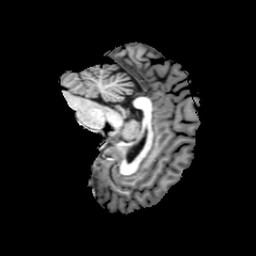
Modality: T1w
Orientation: sagittal
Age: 19
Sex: female
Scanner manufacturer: philips
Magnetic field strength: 3 T
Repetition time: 0.0082 s
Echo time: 0.0037 s